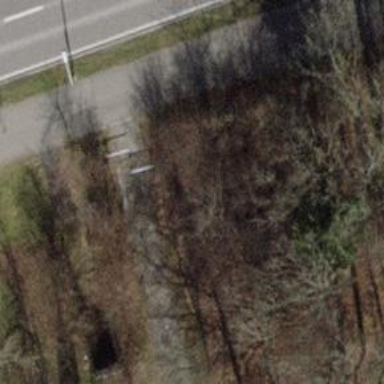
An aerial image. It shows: Cycle barrier.